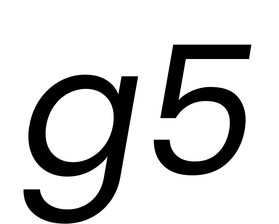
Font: Poppins-Italic